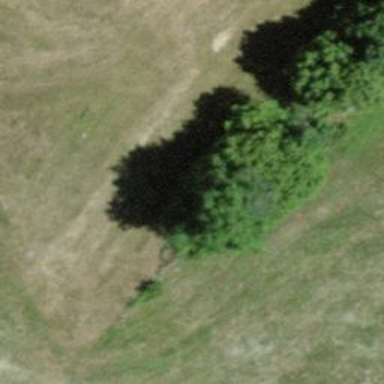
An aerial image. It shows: Row of trees in natural setting.